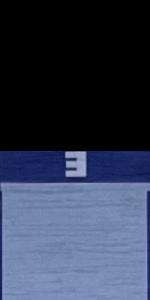
Label: Empty